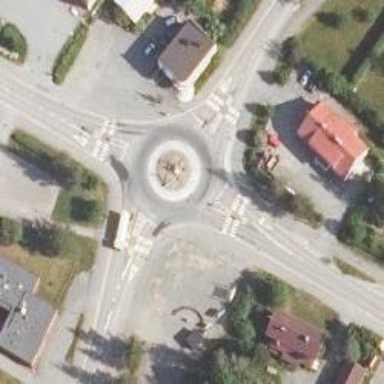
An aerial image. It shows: Crossing road.